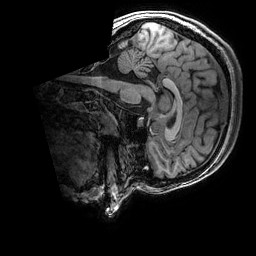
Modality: T1w
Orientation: sagittal
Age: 19
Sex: female
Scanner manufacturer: ge
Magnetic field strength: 3 T
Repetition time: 0.007 s
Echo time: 0.00342 s